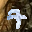
Label: 7